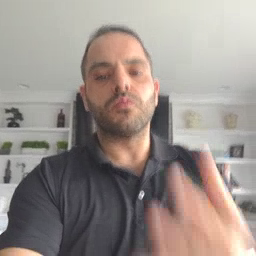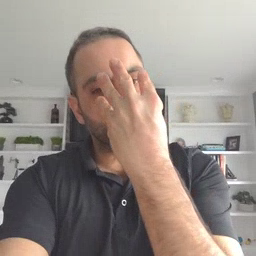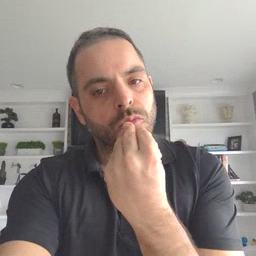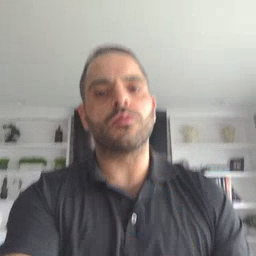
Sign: sleepy